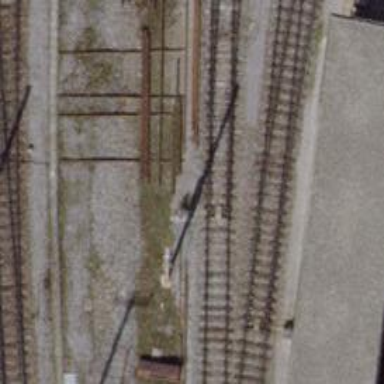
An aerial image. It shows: Railway switch.